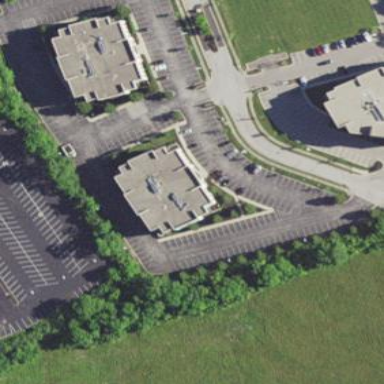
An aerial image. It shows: Office building.